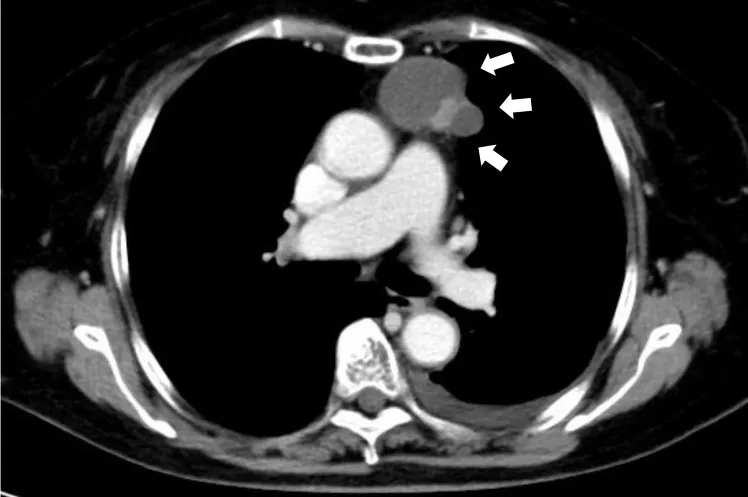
Computed tomography of the chest showing the localization of this tumor. This tumor was located in the anterior mediastinum and showed mixed cystic and solid lesions.
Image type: radiology (ct)